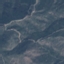
Land use / land cover class: HerbaceousVegetation